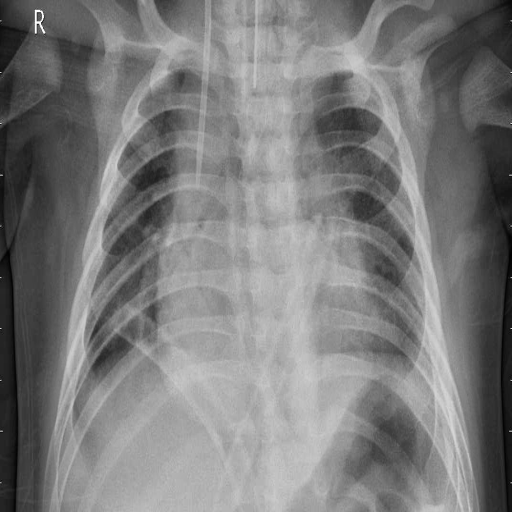
Finding: PNEUMONIA